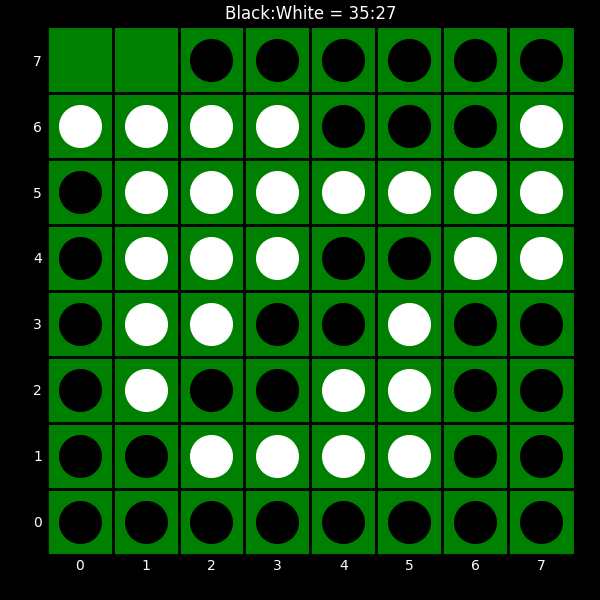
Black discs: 35
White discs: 27